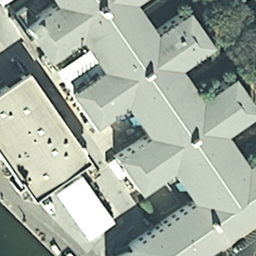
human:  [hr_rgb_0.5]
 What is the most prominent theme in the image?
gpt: buildings